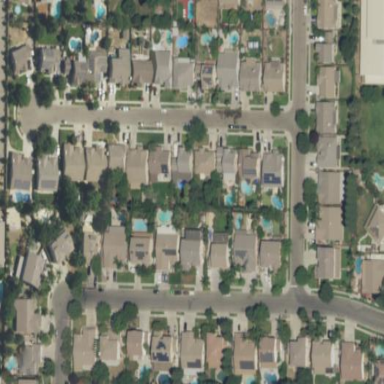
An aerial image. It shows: Single-family residential area in neighborhood setting.